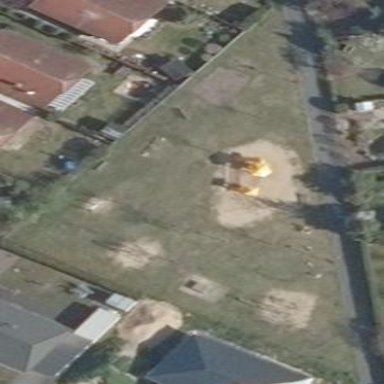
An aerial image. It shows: Playground area for leisure land.